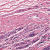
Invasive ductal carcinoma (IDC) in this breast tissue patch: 0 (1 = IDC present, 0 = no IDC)